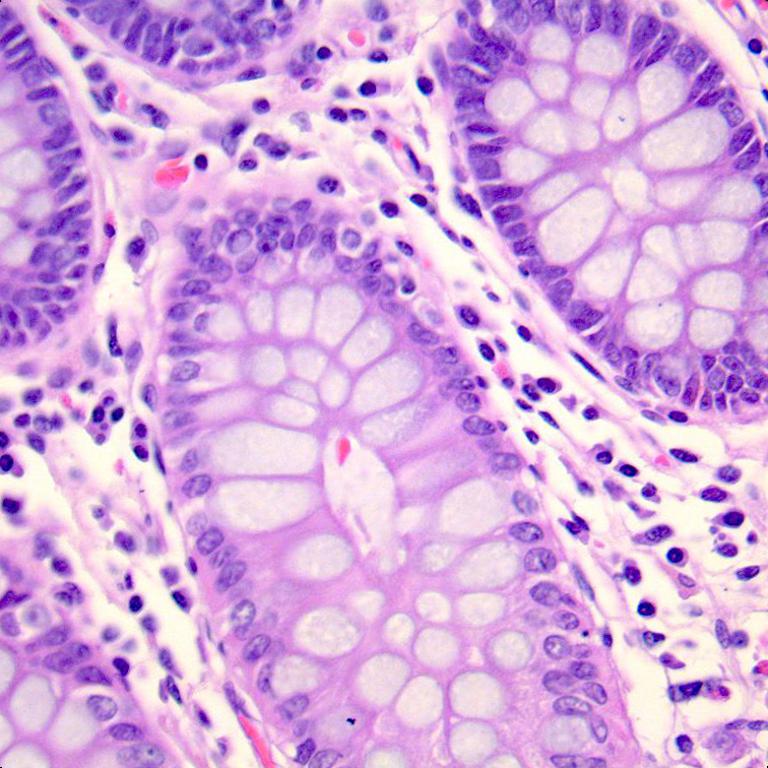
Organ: colon
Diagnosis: benign